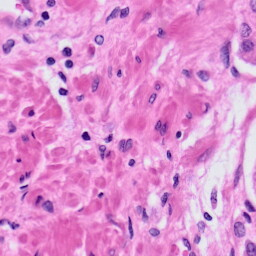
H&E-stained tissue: Prostate